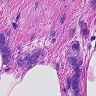
Metastatic tissue present: yes